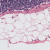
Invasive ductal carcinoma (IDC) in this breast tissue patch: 0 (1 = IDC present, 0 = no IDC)